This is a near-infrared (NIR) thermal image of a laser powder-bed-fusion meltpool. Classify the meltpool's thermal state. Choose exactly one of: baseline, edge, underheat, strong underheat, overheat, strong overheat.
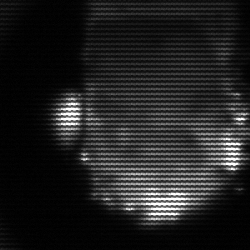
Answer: baseline